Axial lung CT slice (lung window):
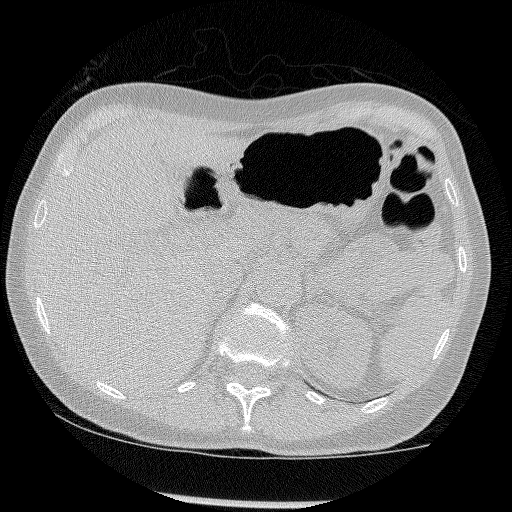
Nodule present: no